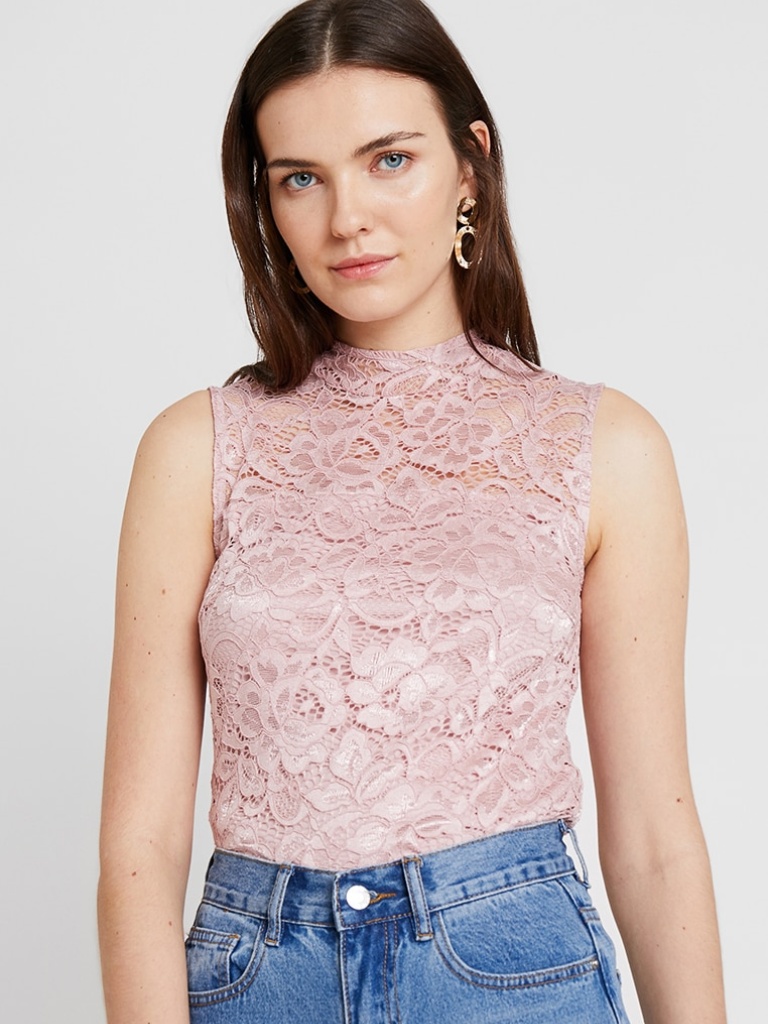
lace tight sleeveless hip length Fully Tucked in high blouse